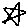
Label: star